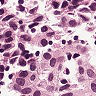
Metastatic tissue present: yes